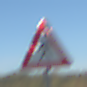
Verkehrszeichen: FussgaengerRechts
Umgebung: Outdoor, Nature
Tageszeit: MorningAfternoon
Wetter: Clear
Licht: Natural
Jahreszeit: Autumn
Kontrast: HighContrast